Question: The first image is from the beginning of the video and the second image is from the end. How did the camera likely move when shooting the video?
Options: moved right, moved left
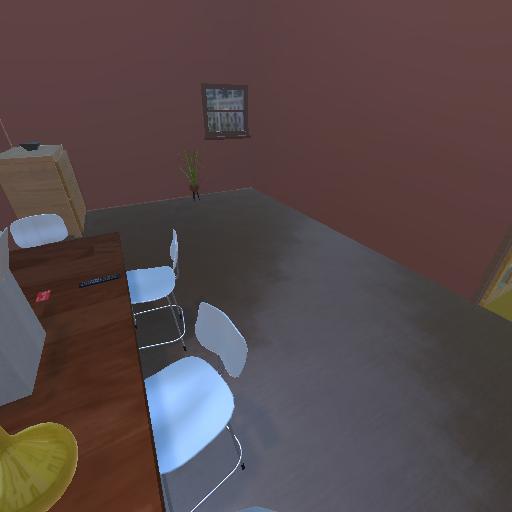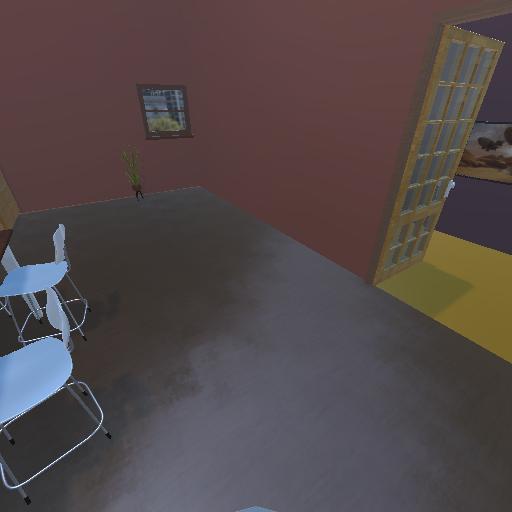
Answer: moved right